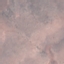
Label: HerbaceousVegetation